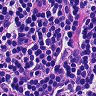
Metastatic tissue present: no